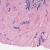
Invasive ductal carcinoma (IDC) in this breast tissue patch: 1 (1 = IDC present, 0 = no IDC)